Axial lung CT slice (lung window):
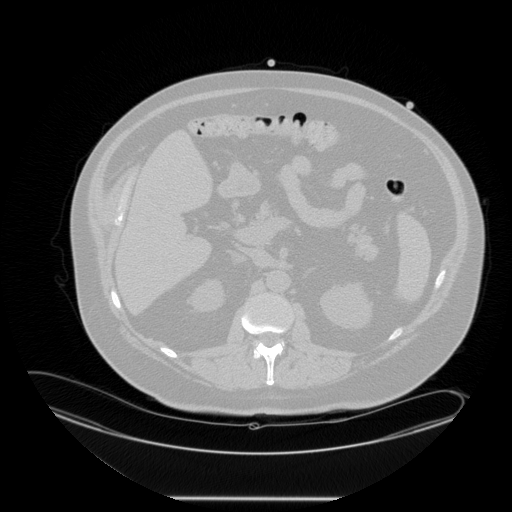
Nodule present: no